Field crop: maize
Growth stage: 1
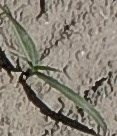
Species: sorghum